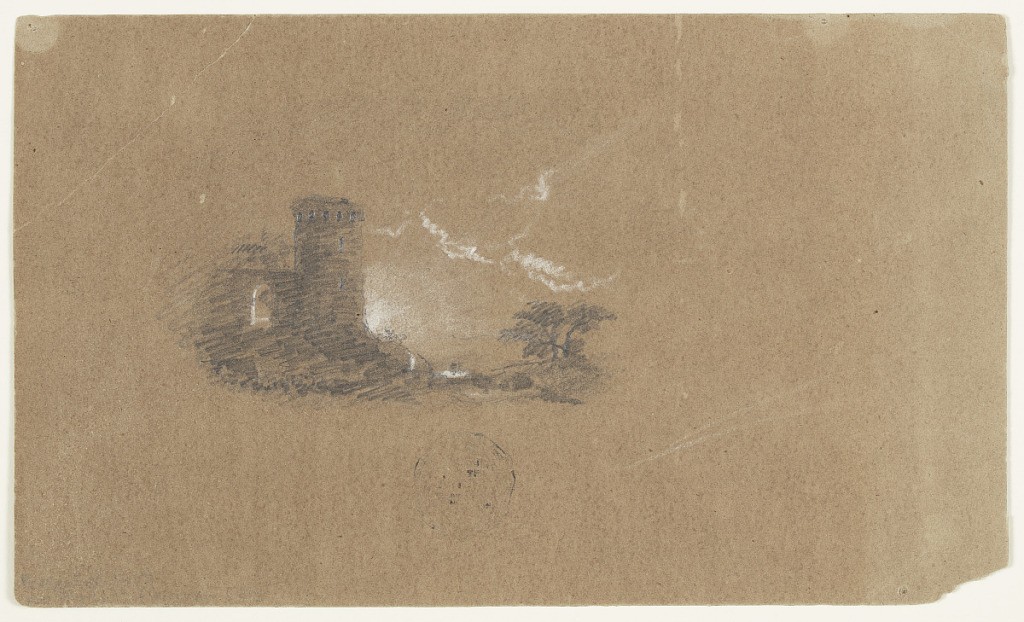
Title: Castle by Moonlight
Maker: Frederic Edwin Church, American, 1826–1900
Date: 1850–60
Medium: Graphite, white crayon on brown wove paper
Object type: Drawing
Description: Landscape and architecture sketch showing an imagined view of a medieval turret in a rugged and wooded landscape at night. The cylindrical turret stands atop a short prominence at left, while an arched, elevated walkway extends out of view at left. At right, a pair of trees are shown atop another nearby prominence. In the background, the moon's luminous light is visible at the base of the turret, illuminating clouds in the sky with a silver edge. Such scenes were surely inspired by the artist's teacher, Thomas Cole.

Verso: Landscape sketch showing a faint view of clouds at sunrise. Multiple layered bands of puffy and wispy clouds inhabit the sky and, according to the artist's inscriptions, and range in color from purple to orange and yellow.